Question: My User has the following config:
'''
identifier: 'uuid',
proxy: {
type: 'localstorage',
id: 'tm-user'
}
'''
But in my localstorage the following is shown:

Why is the id added to the 'tm-user' key everytime I save the user profile?
I only overwrite the user everytime if that helps?
'''
// create user
var user = Tm.model.User.create({
id: response[0].id,
...
});
user.save();
'''
EDIT: full model requested:
'''
Ext.define('Tm.model.User', {
extend: 'Ext.data.Model',
config: {
hasMany: { model: 'Tm.model.Exam', name: 'exams', autoLoad: true },
fields: [
{ name: 'id', type: 'int' },
{ name: 'username', type: 'string' },
{ name: 'email', type: 'string' },
{ name: 'nameFirst', type: 'string' },
{ name: 'nameLast', type: 'string' },
{ name: 'syncedAt', type: 'date', defaultValue: null }
],
validations: [
{ field: 'id', type: 'presence' },
{ field: 'username', type: 'presence' },
{ field: 'syncedAt', type: 'presence' },
{ field: 'email', type: 'presence' },
{ field: 'email', type: 'email' },
{ field: 'username', type: 'length', min: 3 }
],
identifier: 'uuid',
proxy: {
type: 'localstorage',
id: 'tm-user'
}
}
});
'''
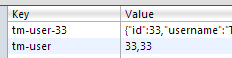
Answer: Change the following (if you're using UUID type should be string, not int.
'''
{ name: 'id', type: 'string' }
'''
And change identifier definition like:
'''
identifier: {
type: 'uuid',
isUnique: true
}
'''
Since you're receiving Ids from the server and they are not UUIDs you might try the following. Change identifier configuration to this:
'''
identifier: {
type: 'sequential',
isUnique: true
}
'''
and of course type of 'id' should be 'int' in this case. If that doesn't work however I would recommend still use first approach (using uuid) but store id you're receiving from the server in some different field ('item_number' for example) and let ST handle unique UUID field.